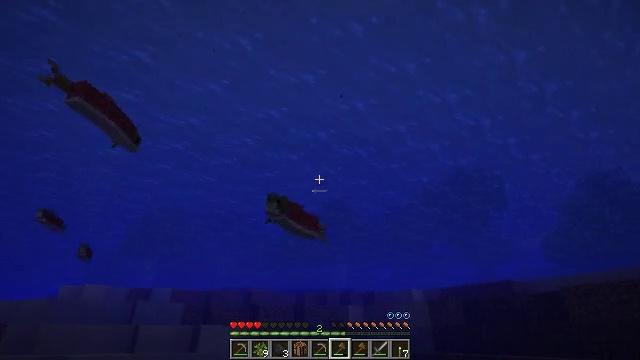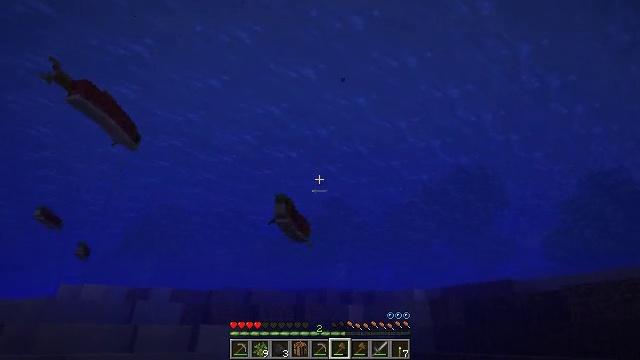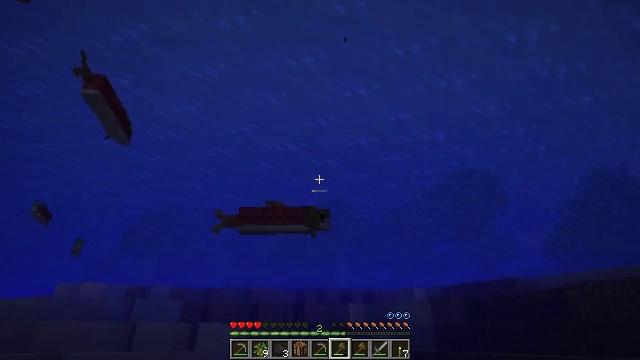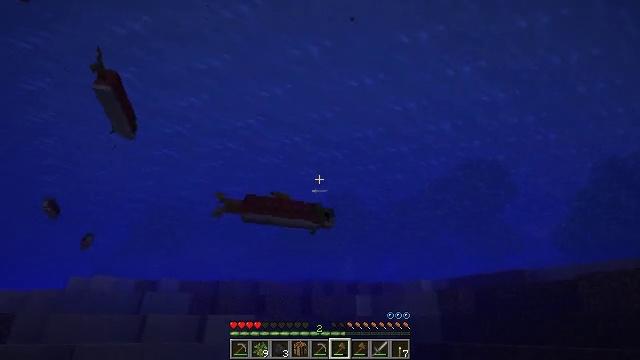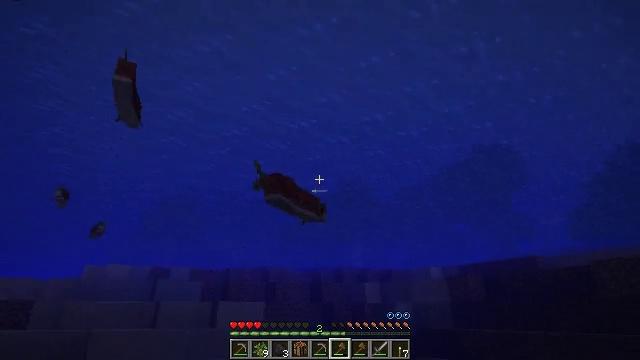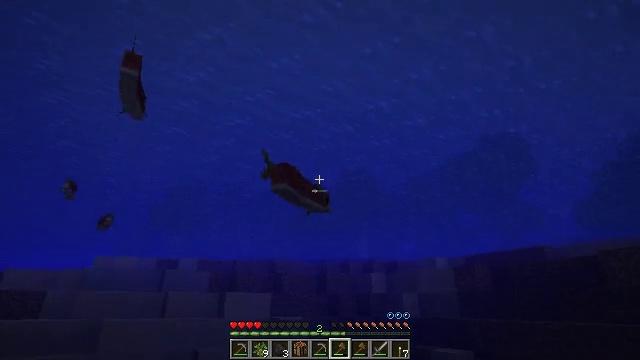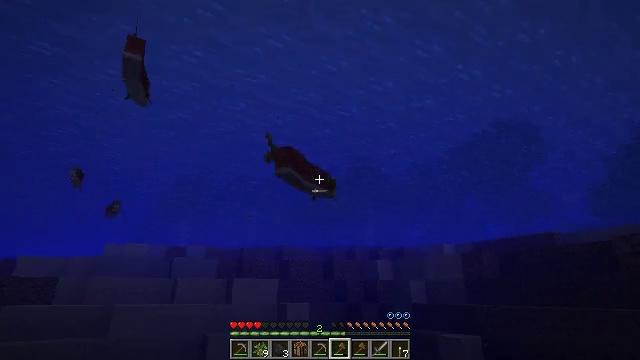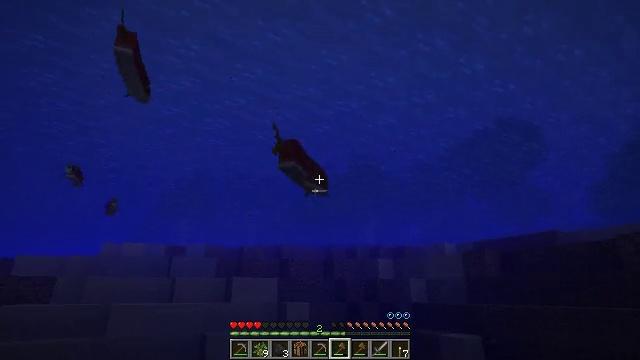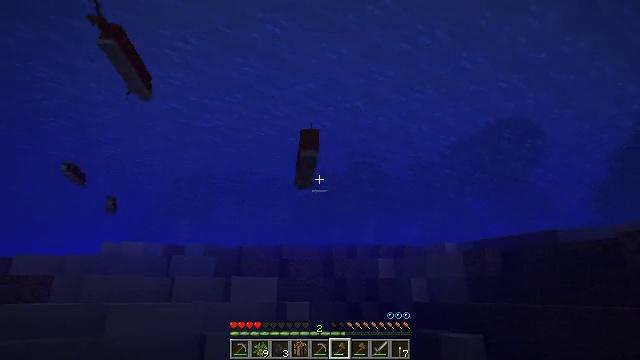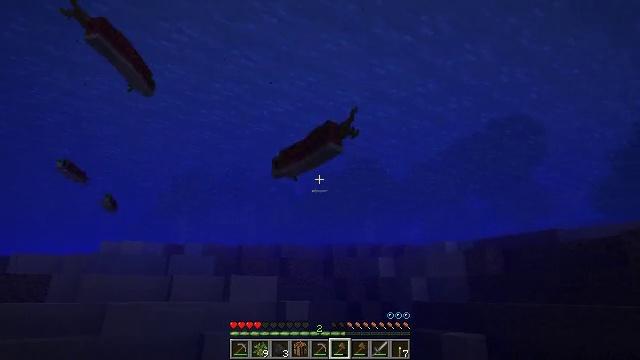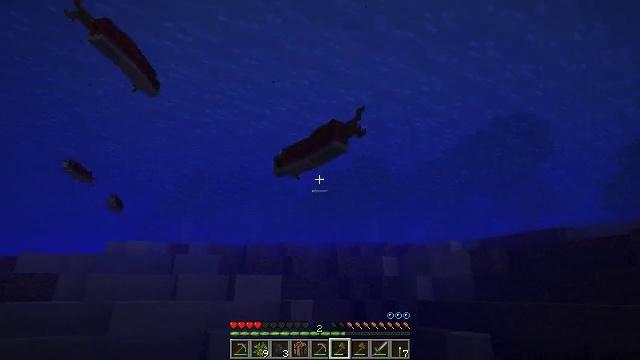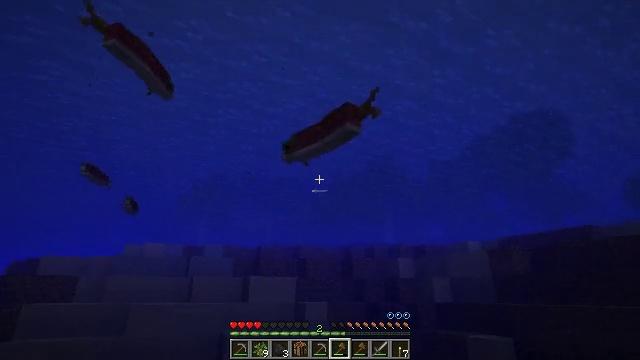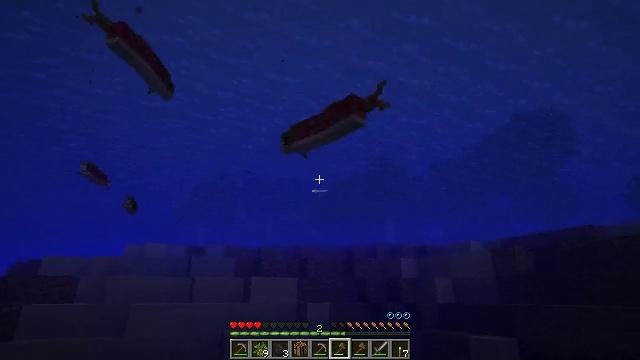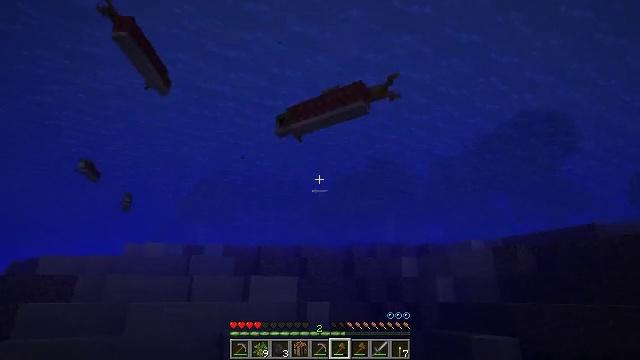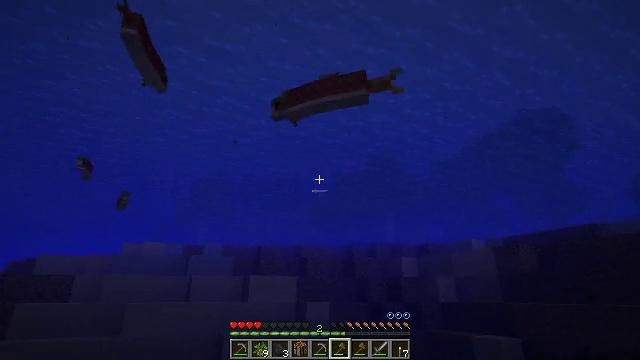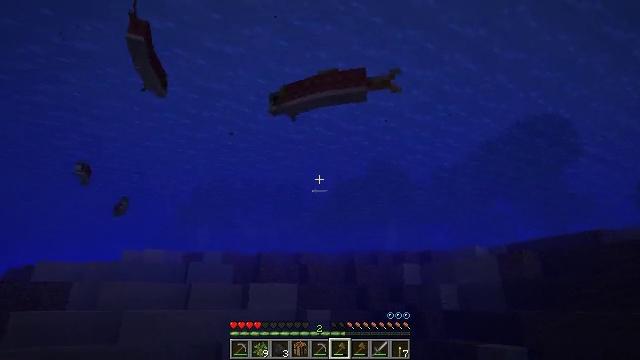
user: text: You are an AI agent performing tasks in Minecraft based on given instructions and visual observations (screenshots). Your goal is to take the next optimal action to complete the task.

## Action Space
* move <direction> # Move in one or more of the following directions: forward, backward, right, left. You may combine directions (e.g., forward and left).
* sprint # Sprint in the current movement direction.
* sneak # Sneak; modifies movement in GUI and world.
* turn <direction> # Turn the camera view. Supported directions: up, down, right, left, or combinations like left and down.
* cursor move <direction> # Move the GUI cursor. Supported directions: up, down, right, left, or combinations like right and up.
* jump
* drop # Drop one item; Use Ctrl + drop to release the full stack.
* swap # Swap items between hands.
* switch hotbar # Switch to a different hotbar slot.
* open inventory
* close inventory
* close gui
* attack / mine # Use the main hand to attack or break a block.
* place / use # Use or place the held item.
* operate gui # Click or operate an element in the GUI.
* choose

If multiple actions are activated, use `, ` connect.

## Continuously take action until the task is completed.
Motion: motion action
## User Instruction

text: Fish and kill the salmon.
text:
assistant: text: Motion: move forward, attack / mine
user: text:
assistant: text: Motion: move forward
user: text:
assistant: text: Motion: move forward, turn left and down
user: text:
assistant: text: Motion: move forward, turn left and down
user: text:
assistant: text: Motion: move forward, turn left and down
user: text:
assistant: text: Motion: move forward, turn left and down
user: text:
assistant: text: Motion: move forward
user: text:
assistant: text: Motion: move forward, attack / mine
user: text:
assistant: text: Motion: move forward, attack / mine
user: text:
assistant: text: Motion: move forward, attack / mine
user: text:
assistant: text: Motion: move forward, turn left
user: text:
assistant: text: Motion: move forward
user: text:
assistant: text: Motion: move forward, attack / mine
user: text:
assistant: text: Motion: move forward, attack / mine
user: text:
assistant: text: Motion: move forward, turn up, attack / mine
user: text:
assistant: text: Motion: move forward, turn up
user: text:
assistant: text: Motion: move forward, attack / mine
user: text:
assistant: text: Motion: move forward, attack / mine
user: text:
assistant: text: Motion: move forward, turn up, attack / mine
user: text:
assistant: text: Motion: move forward, turn left and up
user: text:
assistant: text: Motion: move forward, turn up
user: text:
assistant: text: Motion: move forward, attack / mine
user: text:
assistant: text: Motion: move forward, attack / mine
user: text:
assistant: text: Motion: move forward, attack / mine
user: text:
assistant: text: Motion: move forward, turn left and up
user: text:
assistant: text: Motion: move forward, turn up
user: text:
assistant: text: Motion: move forward, turn up
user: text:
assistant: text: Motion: move forward, turn up
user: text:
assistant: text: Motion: move forward, turn left and up
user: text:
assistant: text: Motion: move forward, attack / mine